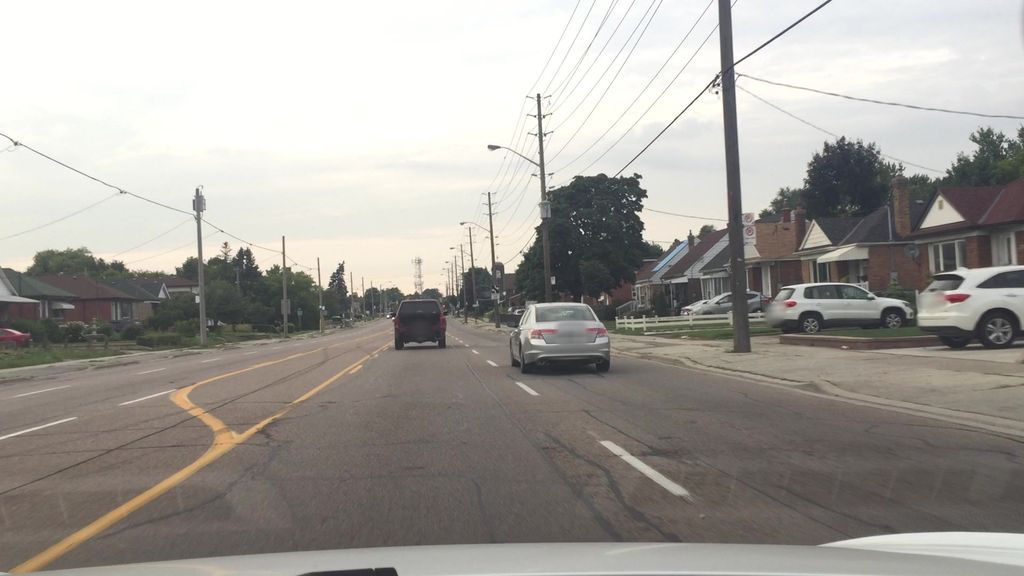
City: toronto